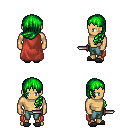
a pixel art fantasy rpg character, male body template, human, tanned skin, maroon cape, teal pants, green left-swept hairstyle, gray slippers, dagger, four views (front, back, left, right), 2x2 character sprite sheet, small pixel art, hard edges, no anti-aliasing